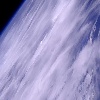
Label: cloud